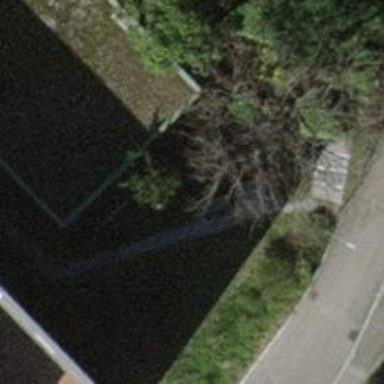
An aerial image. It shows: Brown bench.